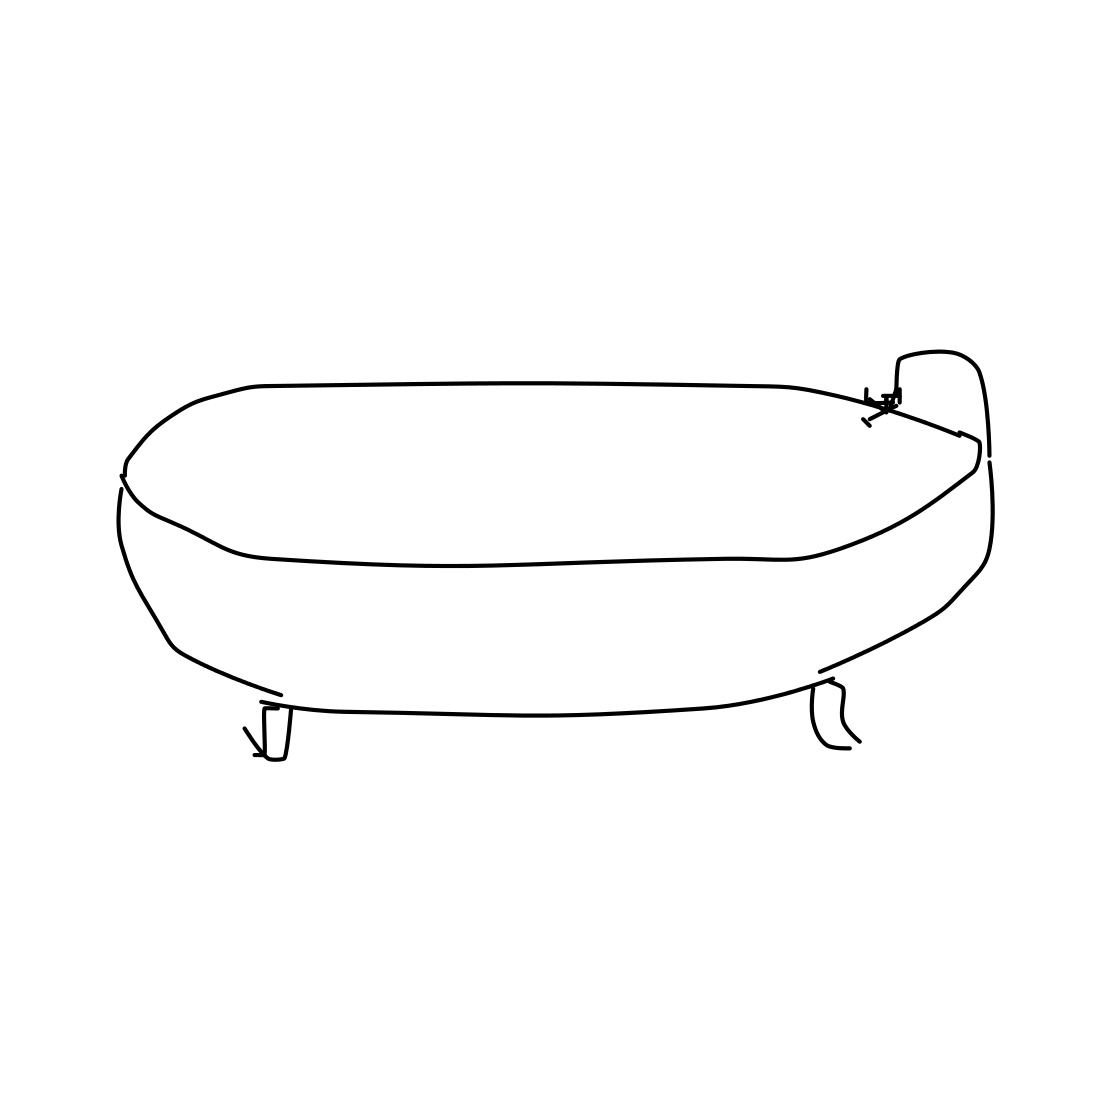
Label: bathtub